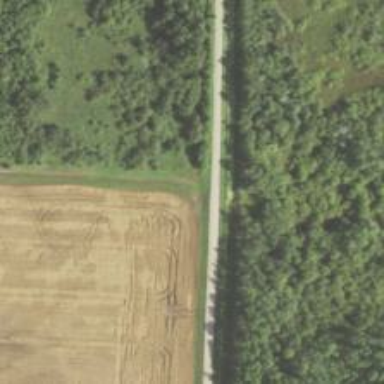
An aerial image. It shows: Simple road.